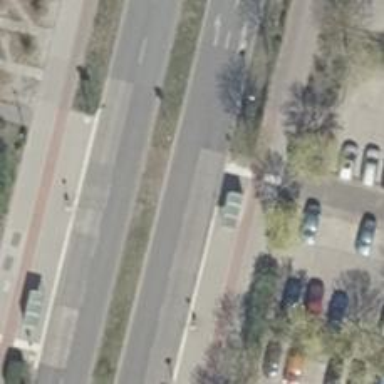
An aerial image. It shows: Public transport stop position.